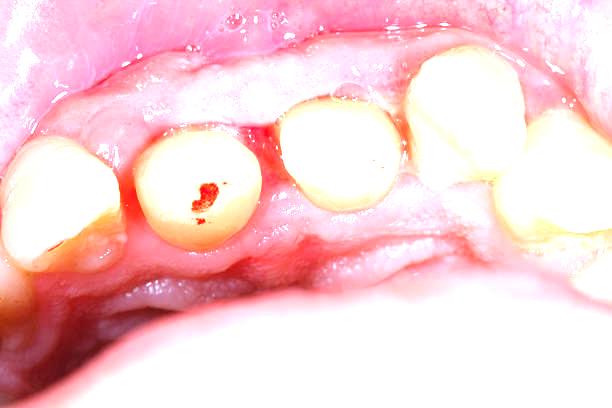
Condition: Gingivitis